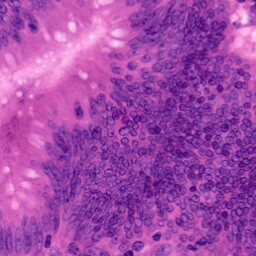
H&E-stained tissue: Colon